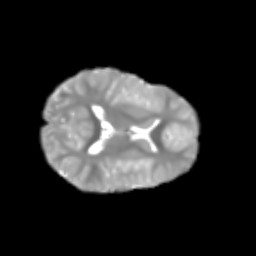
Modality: T2w
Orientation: axial
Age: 6
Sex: female
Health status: healthy